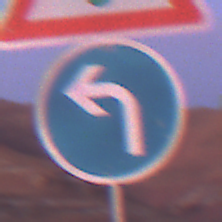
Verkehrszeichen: VorgeschriebeneFahrtrichtungLinks
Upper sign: Lichtzeichenanlage
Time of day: Dawn
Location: Outdoor (Nature)
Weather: PartlyCloudy
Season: NotSpecified
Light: Natural